Interaction volume radius: 5 \u00c5
Interaction volume height: 30 \u00c5
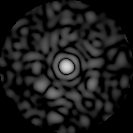
Disorder parameter: 0.8247